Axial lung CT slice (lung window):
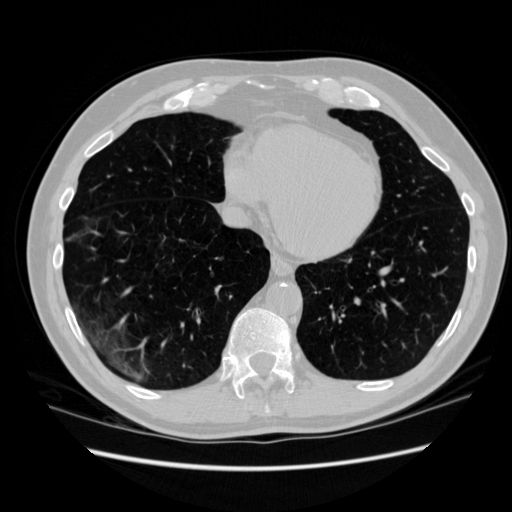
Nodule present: no